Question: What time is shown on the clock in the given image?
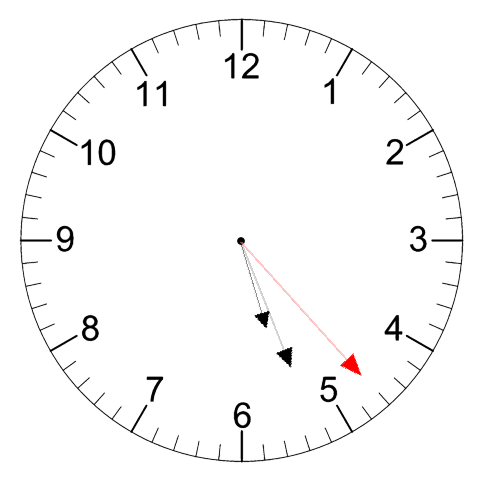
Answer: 05:26:23